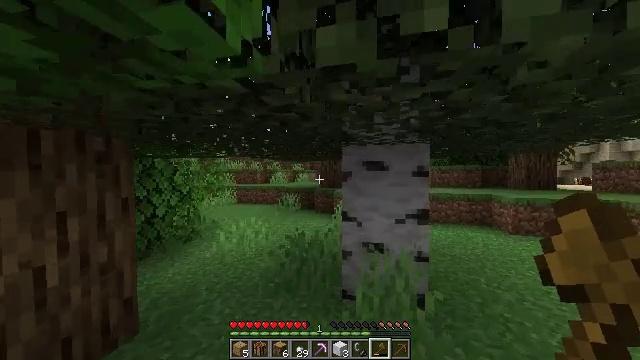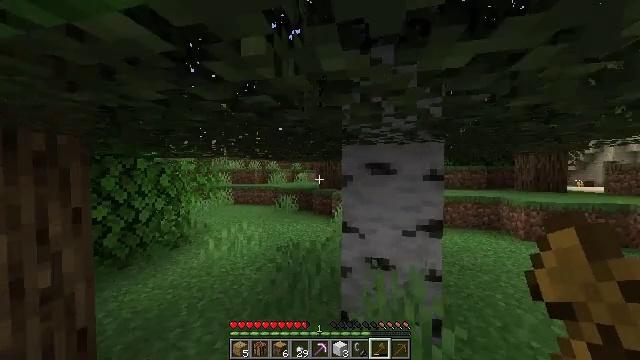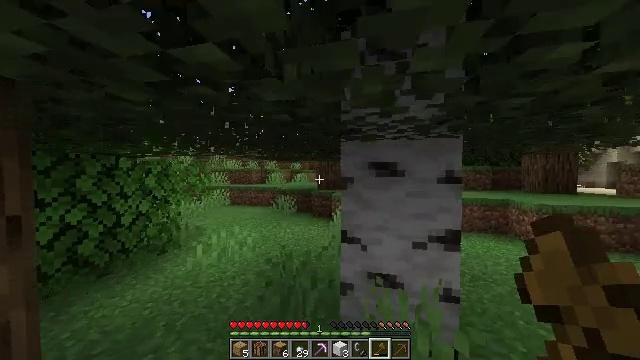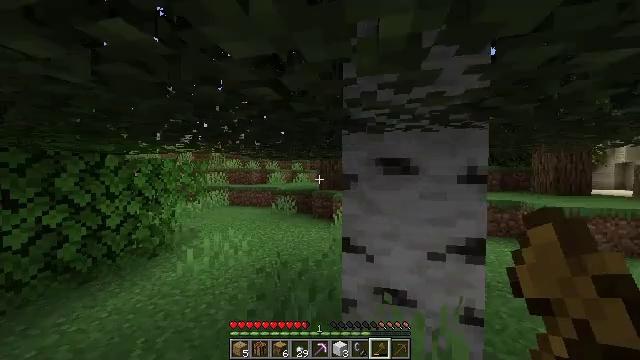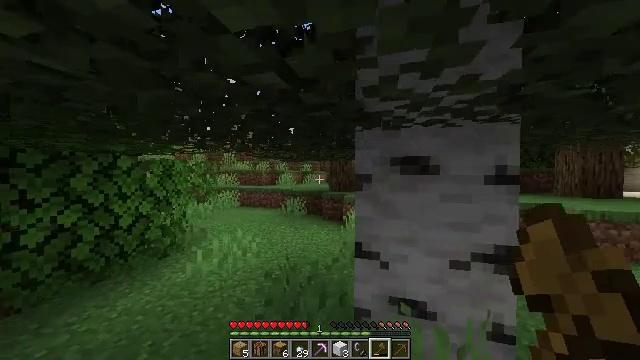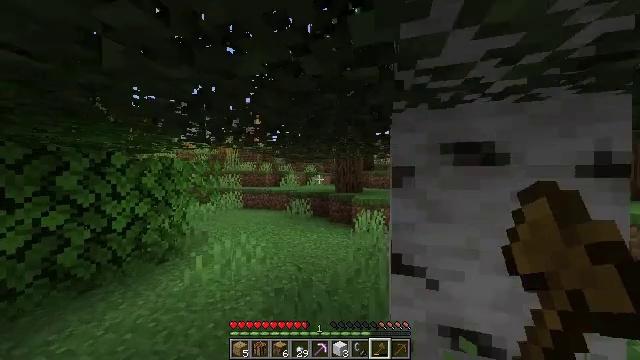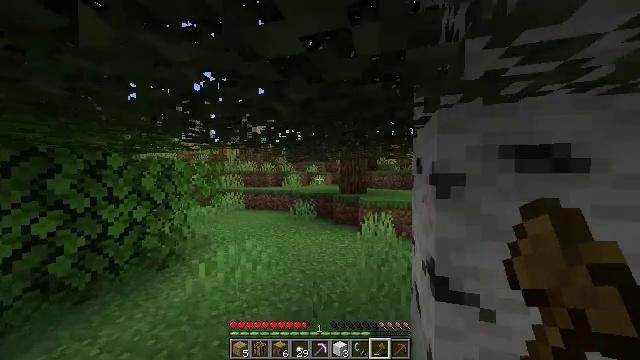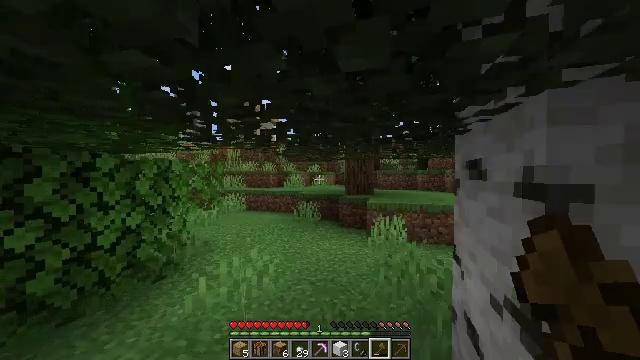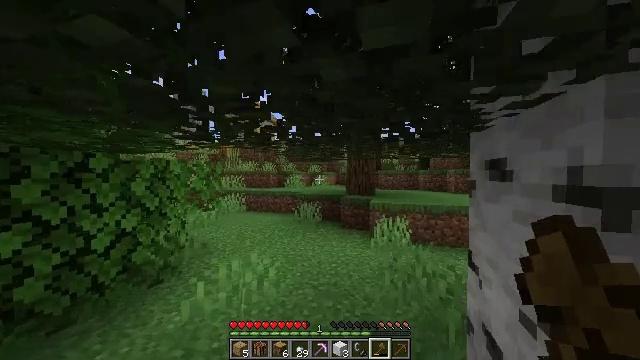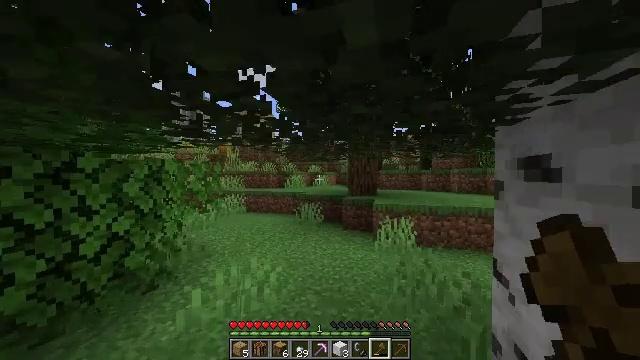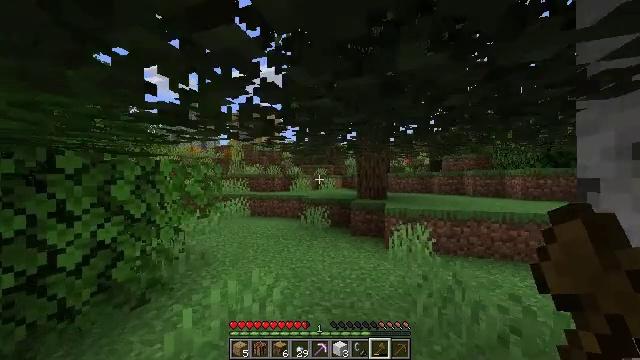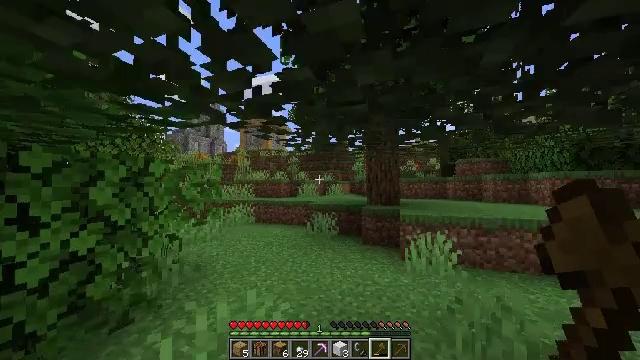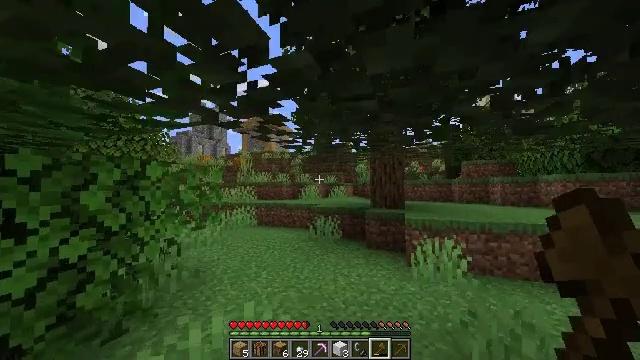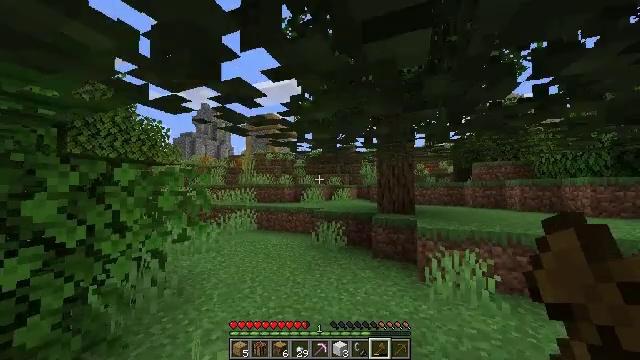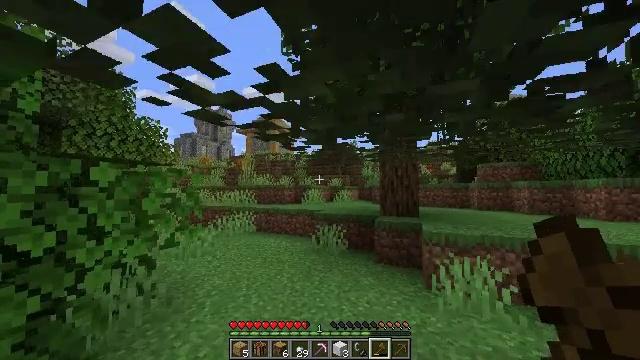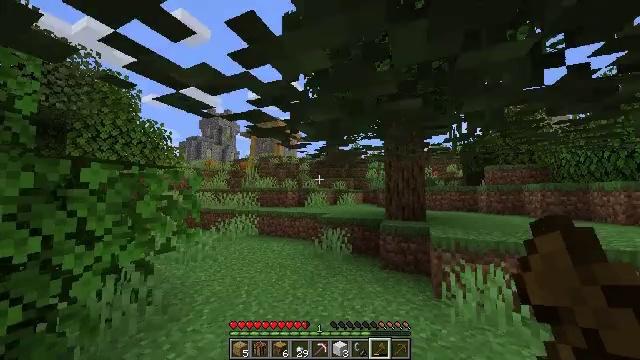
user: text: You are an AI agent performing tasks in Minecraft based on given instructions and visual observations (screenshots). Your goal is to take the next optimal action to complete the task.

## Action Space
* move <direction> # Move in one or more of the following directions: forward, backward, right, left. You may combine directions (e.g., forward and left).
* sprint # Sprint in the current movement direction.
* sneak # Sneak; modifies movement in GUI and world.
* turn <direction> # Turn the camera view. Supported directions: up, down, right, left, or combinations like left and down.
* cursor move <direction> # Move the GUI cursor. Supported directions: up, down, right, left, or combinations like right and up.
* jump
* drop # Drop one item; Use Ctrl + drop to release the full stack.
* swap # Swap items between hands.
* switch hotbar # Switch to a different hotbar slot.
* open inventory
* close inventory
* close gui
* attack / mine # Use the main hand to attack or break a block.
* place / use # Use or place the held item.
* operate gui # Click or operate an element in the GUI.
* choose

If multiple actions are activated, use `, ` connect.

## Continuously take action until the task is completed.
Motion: motion action
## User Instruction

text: Attack the chest to pick it up.
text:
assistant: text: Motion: move forward
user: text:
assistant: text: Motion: move forward
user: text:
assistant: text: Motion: move forward
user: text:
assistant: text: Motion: move forward and move left, turn left
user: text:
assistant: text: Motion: move forward and move left
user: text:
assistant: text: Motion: move forward and move left
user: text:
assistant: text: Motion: move forward
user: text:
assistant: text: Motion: move forward
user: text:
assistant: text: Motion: move forward
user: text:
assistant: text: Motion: move forward, turn left
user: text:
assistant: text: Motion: move forward, turn left and up
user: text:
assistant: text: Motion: move forward
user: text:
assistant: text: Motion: move forward, turn left
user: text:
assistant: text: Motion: move forward
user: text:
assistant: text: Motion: move forward, turn left
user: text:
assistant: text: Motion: move forward
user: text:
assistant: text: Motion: move forward
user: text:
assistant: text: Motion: move forward
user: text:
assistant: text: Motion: move forward, turn left
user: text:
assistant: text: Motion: move forward, turn left
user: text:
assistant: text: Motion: move forward, turn left
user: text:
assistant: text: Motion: move forward, turn left
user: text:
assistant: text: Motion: move forward
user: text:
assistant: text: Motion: move forward
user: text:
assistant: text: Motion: move forward
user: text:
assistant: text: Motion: move forward
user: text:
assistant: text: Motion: move forward
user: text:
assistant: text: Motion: move forward
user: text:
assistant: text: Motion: move forward
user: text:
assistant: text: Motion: move forward